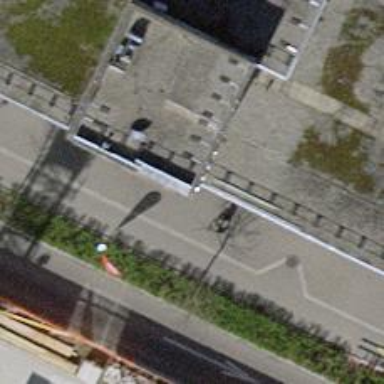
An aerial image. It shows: Bicycle parking area.